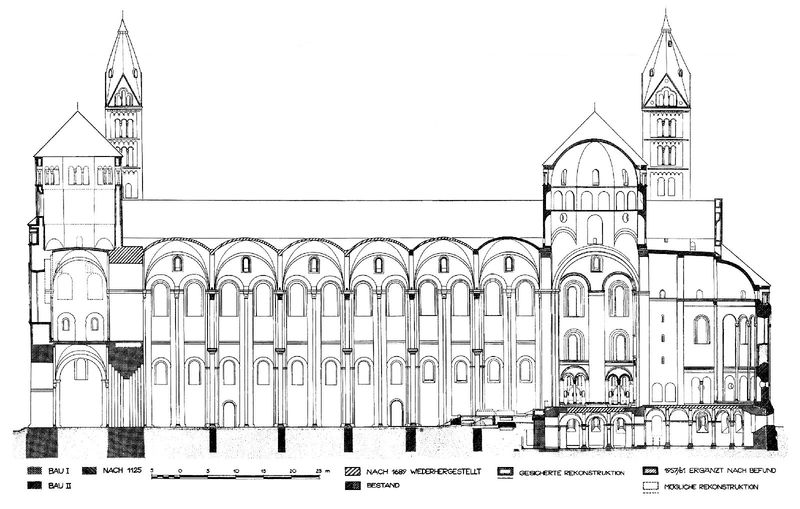
Titel: Dom St. Maria und St. Stephan
Standort: Speyer, Dom (EU - D - RP)
Schlagwörter: fenster, schwarz, skizze, säule, säulen, tür, weiss, zeichnung, architektur, sockel, spitze, kirche, boden, turm, türen, rundbogen, kuppel, deutsch, durchgang, bögen, türme, dom, schnitt, entwurf, kirchenschiff, mittelschiff, glocke, wandaufriss, mittelalter, romanik, plan, epochen, querschnitt, sakral, bau, sakralbau, legende, rekonstruktion, maßstab, bauplan, krypta, aufriß, fundament, längsschnitt, vierung, maß, bestand, meter, wiederaufbau, blueprint, bauphasen, pfalz, speyer, pepier, saule, bauplann, 1125, kirchemschiff, basilkika